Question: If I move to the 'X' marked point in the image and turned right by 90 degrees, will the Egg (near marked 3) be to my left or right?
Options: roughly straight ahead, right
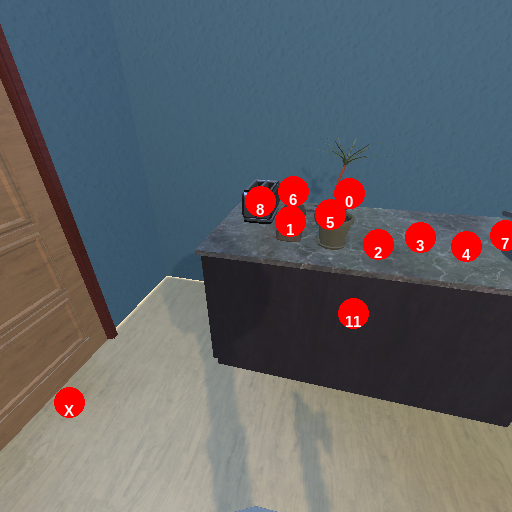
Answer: roughly straight ahead